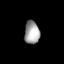
Tissue: lung
Cell type: Others
Senescence score: 0.5907
Nuclear area (px): 342
Mean DAPI intensity: 160.997